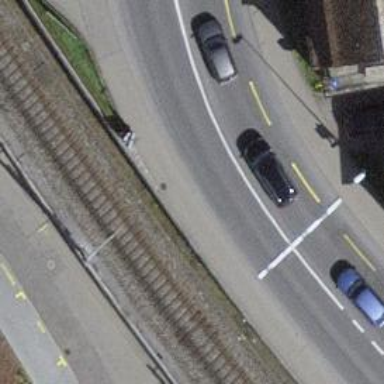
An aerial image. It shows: Secondary road with asphalt surface and designated cycle lane.